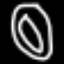
Label: donut